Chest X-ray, AP view. Patient: 58 years old, sex F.
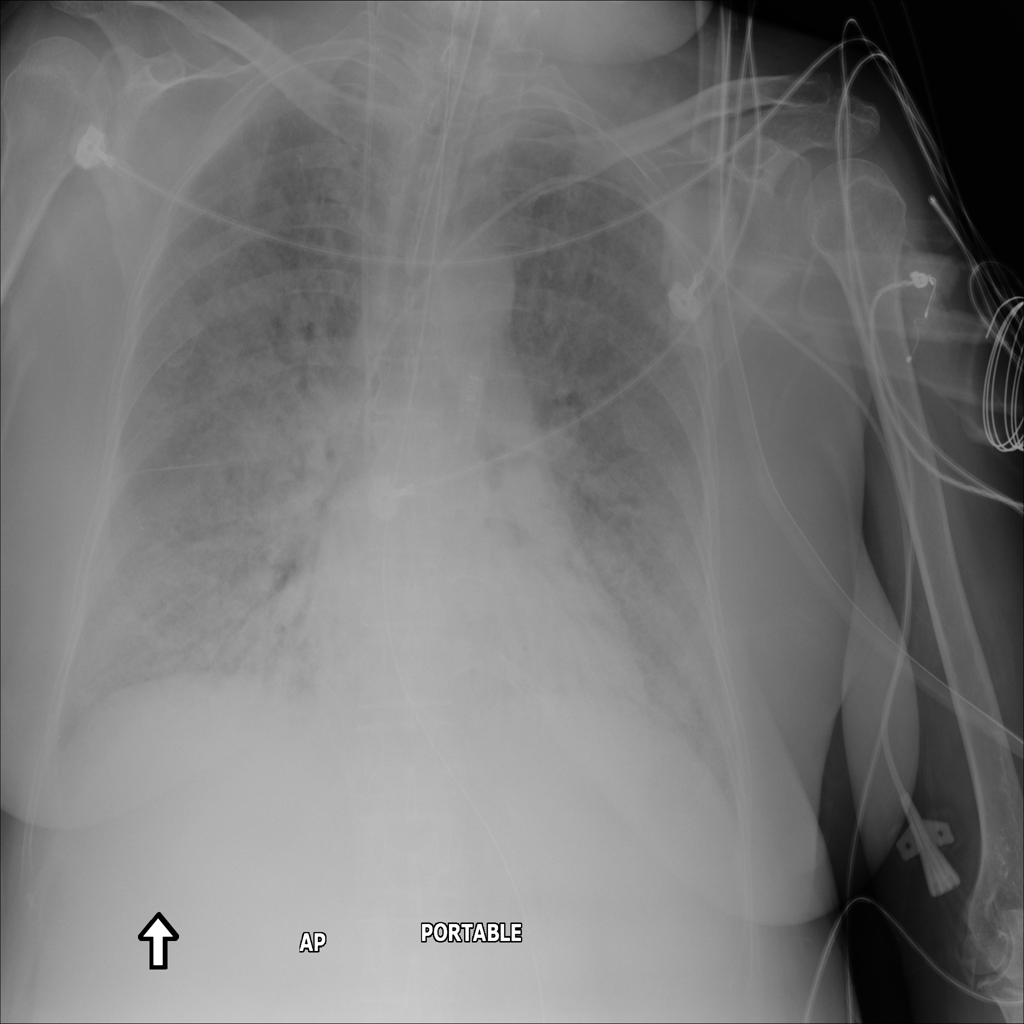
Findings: No Finding